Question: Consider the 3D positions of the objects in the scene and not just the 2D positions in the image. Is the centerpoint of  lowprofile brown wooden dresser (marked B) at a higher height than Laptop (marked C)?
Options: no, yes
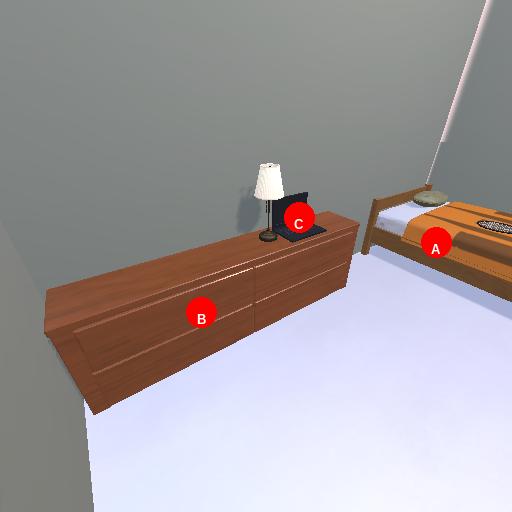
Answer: no